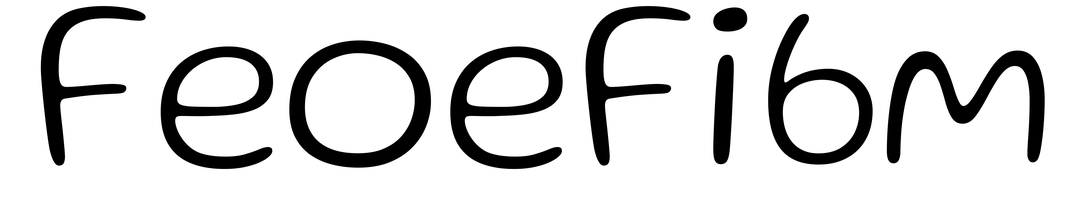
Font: Gluten_ExtraLight